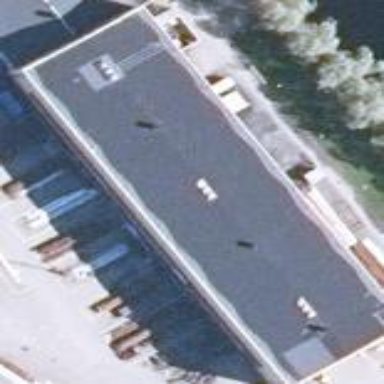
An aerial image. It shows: Industrial building.